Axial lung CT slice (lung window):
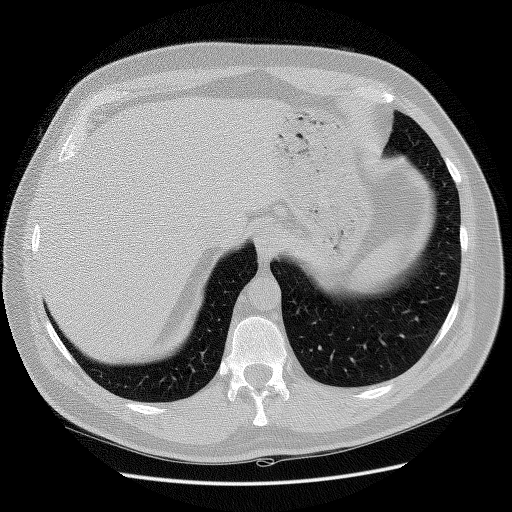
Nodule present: no